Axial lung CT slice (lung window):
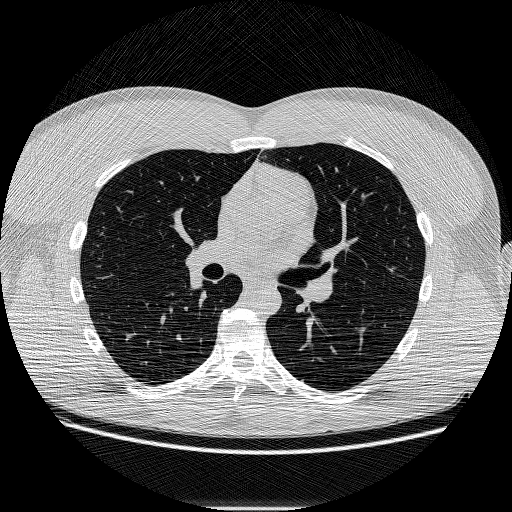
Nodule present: no